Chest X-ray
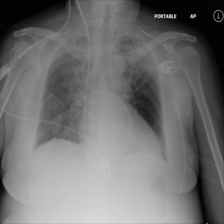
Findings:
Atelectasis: negative
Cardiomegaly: negative
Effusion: negative
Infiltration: negative
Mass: negative
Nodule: negative
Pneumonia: negative
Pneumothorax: negative
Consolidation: negative
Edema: negative
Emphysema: negative
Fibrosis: negative
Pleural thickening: negative
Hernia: negative